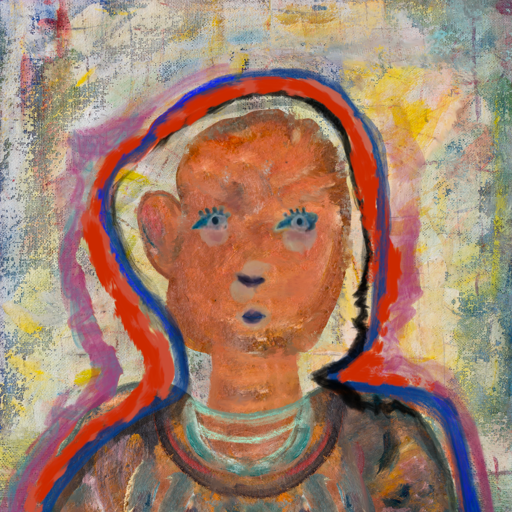
Background: Irani, Head And Neck Front: Boggyland, Face Front: Hill_Girl, Bust: Boggyland, Hair Front: Experience, Head Accessory: Blank, Second Necklace: Blank, Necklace: Blank, Baby: Blank